Interaction volume radius: 5 \u00c5
Interaction volume height: 20 \u00c5
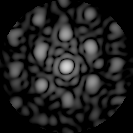
Disorder parameter: 0.475